Platform: macOS
Application: Chrome
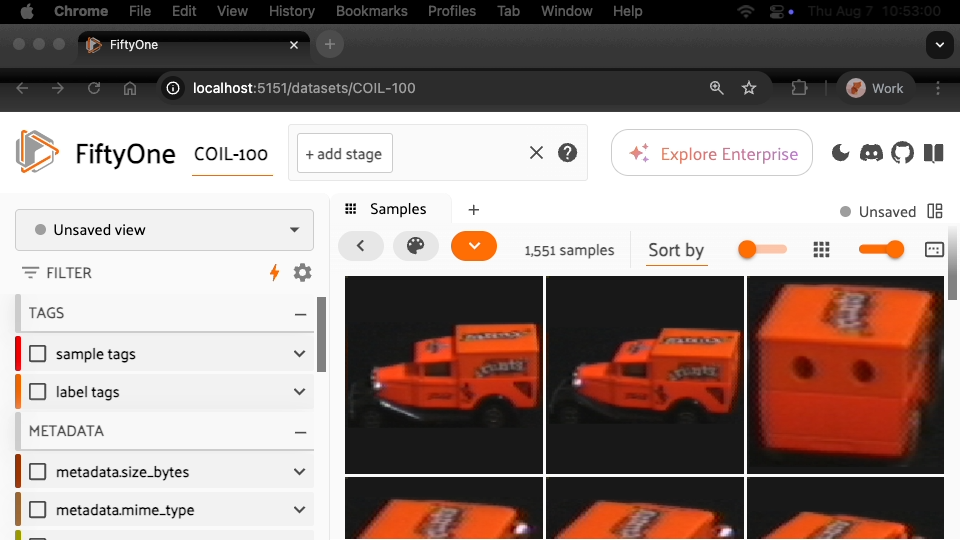
task_description: Locate the metadata group in the sidebar
action_type: hover
element_info: Menu Item
steps_since_start: 1